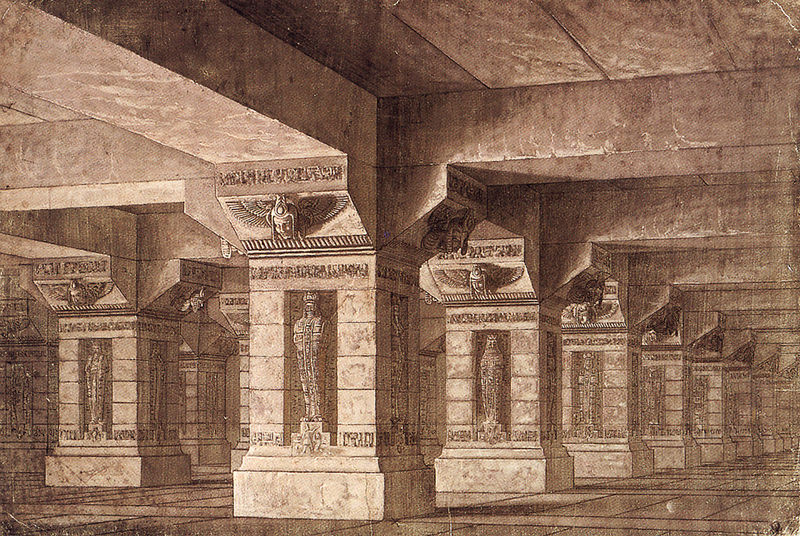
Titel: Zauberflöte, IX. Dekoration
Künstler: Karl Friedrich Schinkel
Institution: Berlin, Staatliche Museen, Kupferstichkabinett
Schlagwörter: adler, flügel, ausschnitt, braun, pfeiler, raum, säule, säulen, zeichnung, gebäude, haus, rot, ornament, architektur, gesicht, sockel, steine, figur, decke, krone, statue, perspektive, grafik, barun, saal, figuren, könig, balken, fugen, nische, radierung, fliesen, fries, skulpturen, gruft, statuen, grab, rötlich, platten, tempel, heiligtum, monarchie, gottheit, kupferstich, grabstätte, träger, rötel, sakral, ägyptisch, ägypten, nischen, sarkophag, mächtig, pharao, fantastisch, skarabäus, nischen#